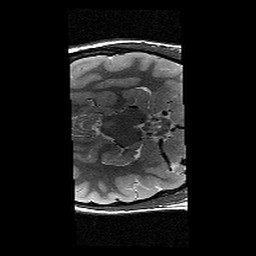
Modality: T2w
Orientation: axial
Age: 12
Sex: female
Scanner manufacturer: siemens
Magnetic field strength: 3 T
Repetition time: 9.23 s
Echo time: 0.067 s